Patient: sex F, age 70
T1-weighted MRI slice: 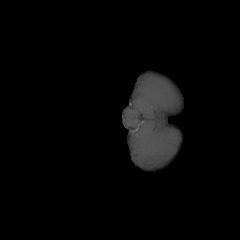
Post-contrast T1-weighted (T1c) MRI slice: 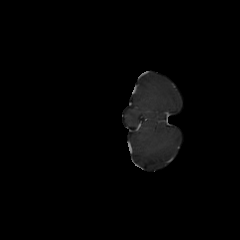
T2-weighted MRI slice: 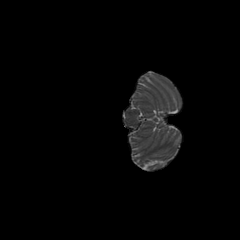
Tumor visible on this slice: no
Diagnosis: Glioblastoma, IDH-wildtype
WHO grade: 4